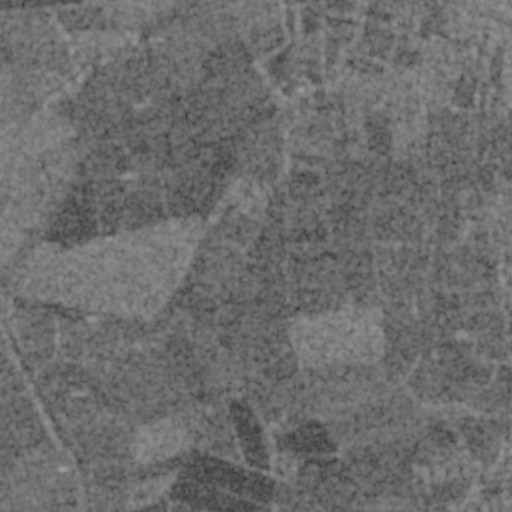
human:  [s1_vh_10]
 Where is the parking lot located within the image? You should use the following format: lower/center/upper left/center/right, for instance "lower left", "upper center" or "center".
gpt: The parking lot is located in the lower right of the image.
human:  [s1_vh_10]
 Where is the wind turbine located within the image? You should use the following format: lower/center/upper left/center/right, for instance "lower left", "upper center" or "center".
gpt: The wind turbine is located in the lower right of the image.
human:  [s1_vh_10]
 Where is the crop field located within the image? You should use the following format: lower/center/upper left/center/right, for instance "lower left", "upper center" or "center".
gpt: There is no crop field in the image.

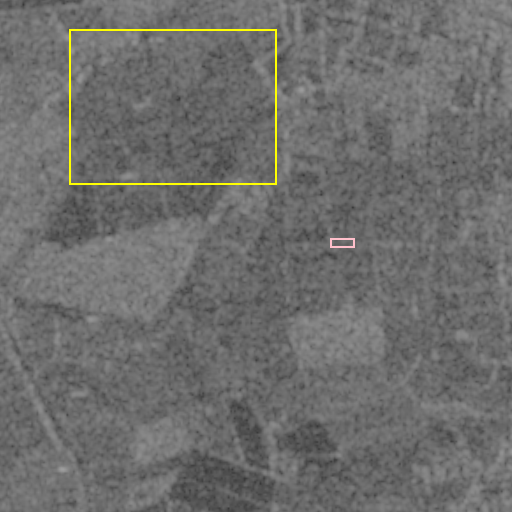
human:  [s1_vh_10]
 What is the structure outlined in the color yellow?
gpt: The structure outlined in yellow is a crop field.
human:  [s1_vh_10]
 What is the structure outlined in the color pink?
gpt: The structure outlined in pink is a park.
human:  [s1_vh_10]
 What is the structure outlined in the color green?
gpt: There is no green outline.